Aerial crown-view tile of a tropical tree (Barro Colorado Island, Panama), acquired 20241112:
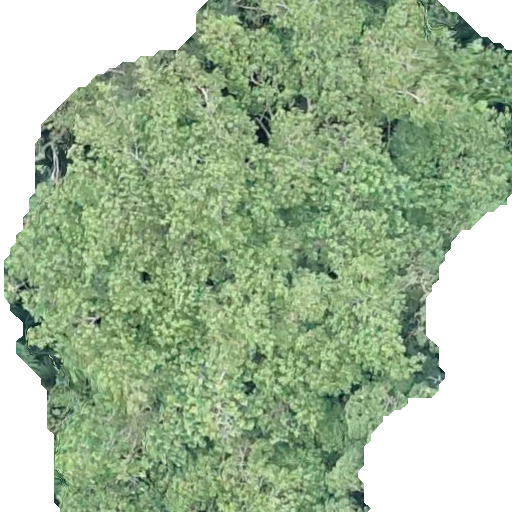
Species: Hura crepitans
GBIF accepted scientific name: Hura crepitans
Crown area: 346.532 m²